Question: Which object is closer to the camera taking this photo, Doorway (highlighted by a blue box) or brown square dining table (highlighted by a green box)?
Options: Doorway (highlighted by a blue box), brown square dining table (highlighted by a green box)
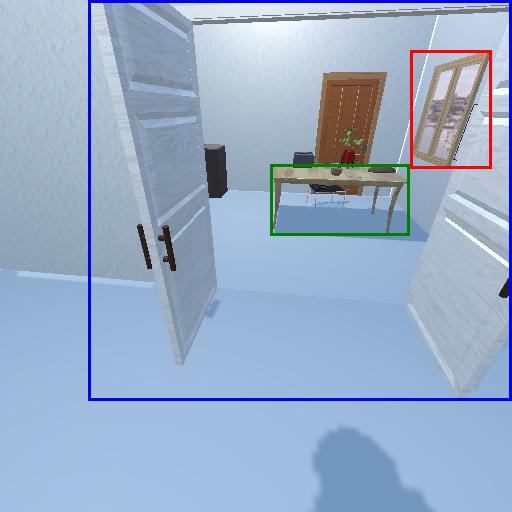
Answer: Doorway (highlighted by a blue box)